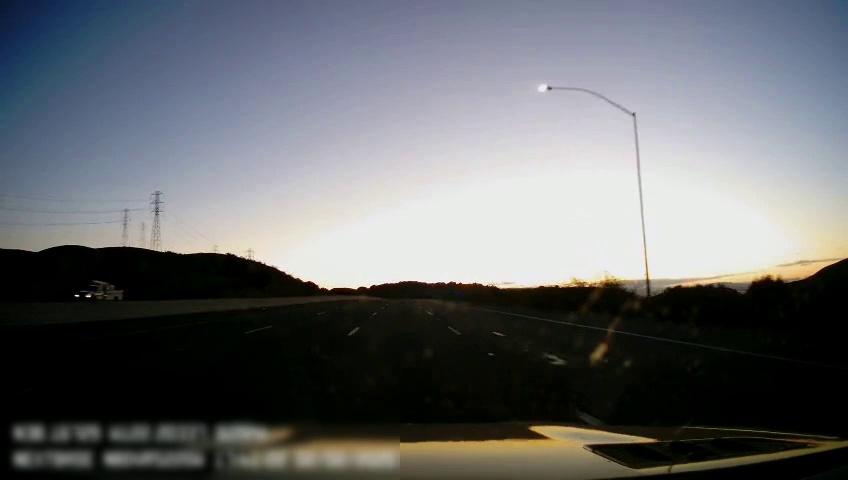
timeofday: Dusk/Dawn/Twilight
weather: Sunny
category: Drivable Space
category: Vehicles | Truck
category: Lanes | Alternate Lane
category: Lanes | Current Lane
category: Lanes | Current Lane
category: Lanes | Alternate Lane
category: Lanes | Alternate Lane